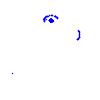
Particle: kaon